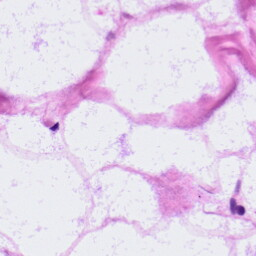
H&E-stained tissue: LymphNode